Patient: sex M, age 43
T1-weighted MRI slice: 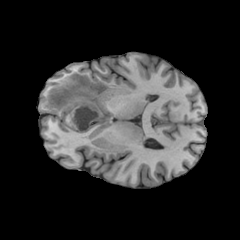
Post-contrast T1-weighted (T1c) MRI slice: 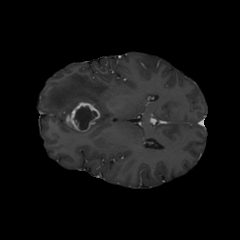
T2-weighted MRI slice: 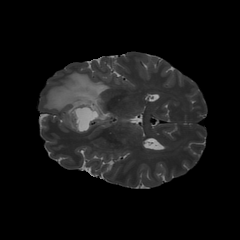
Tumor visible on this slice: yes
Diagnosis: Glioblastoma, IDH-wildtype
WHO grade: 4